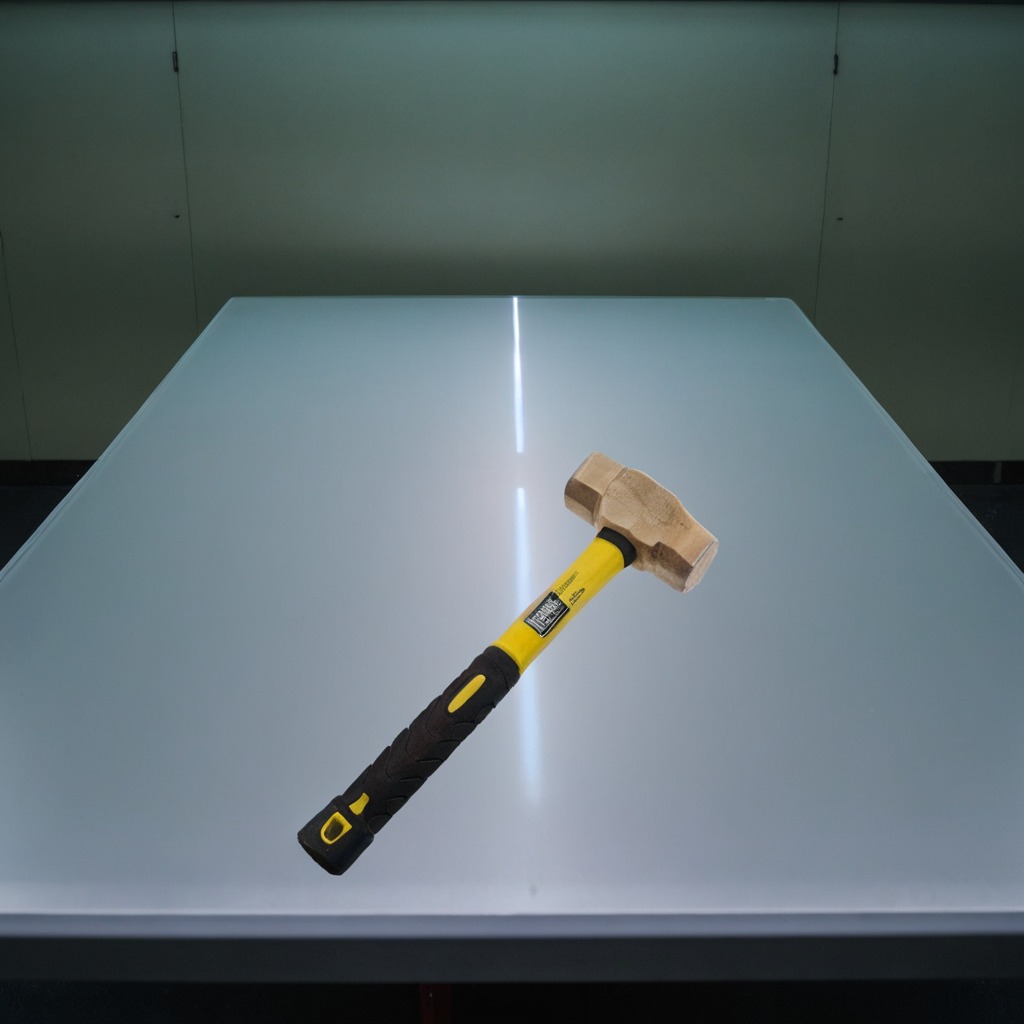
A hammer lying on a clean empty table in a railway signal maintenance room lit by harsh overhead fluorescents photorealistic surface textures crisp shadows high dynamic range